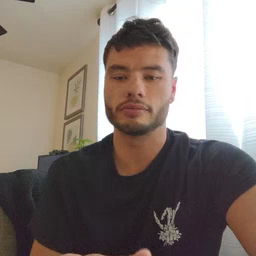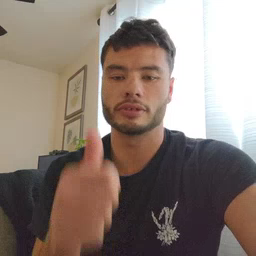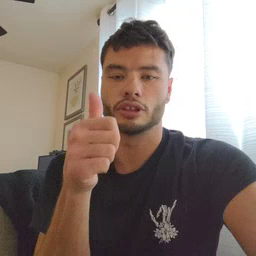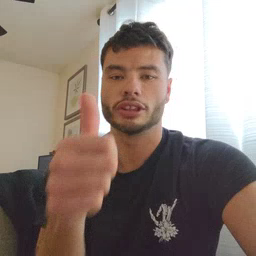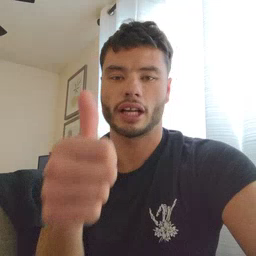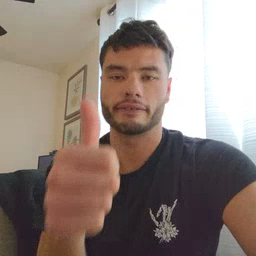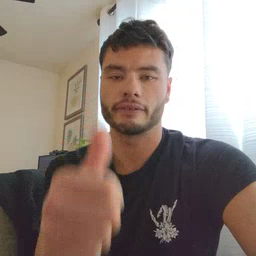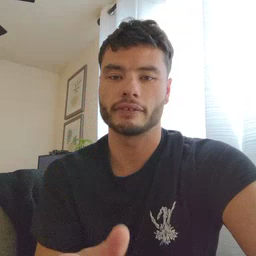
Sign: yourself